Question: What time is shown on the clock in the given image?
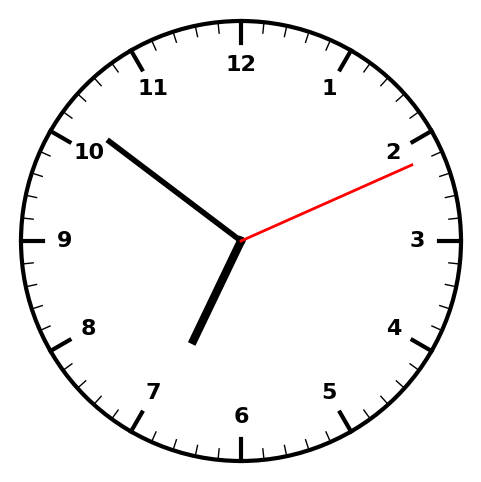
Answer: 06:51:11